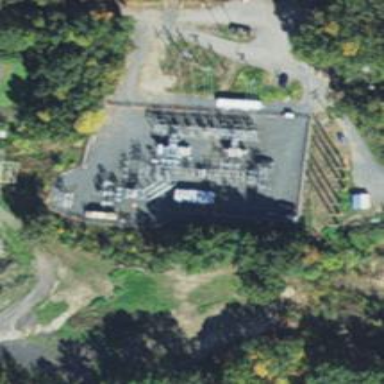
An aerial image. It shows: Switch for power supply.